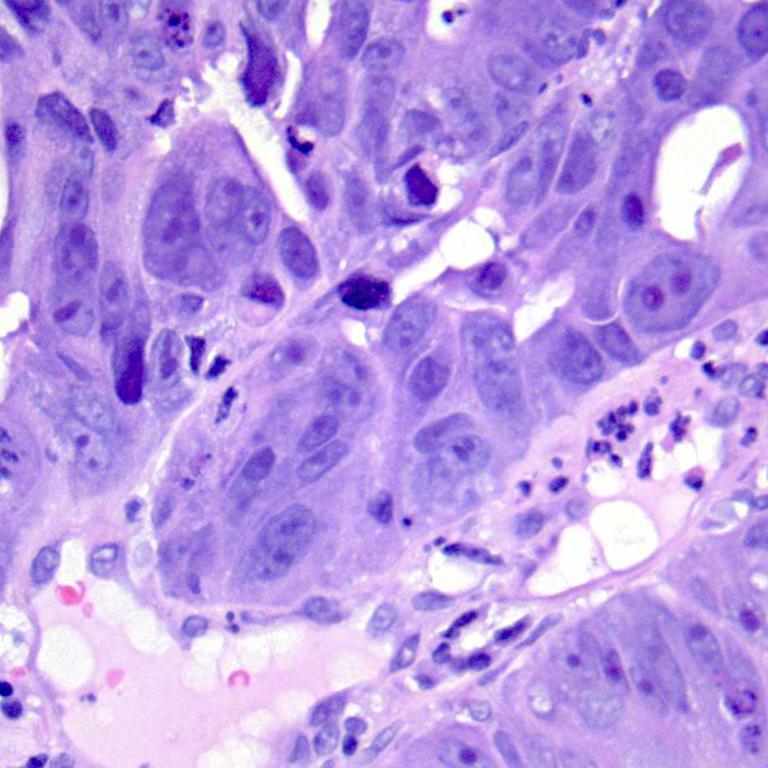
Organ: colon
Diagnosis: adenocarcinomas